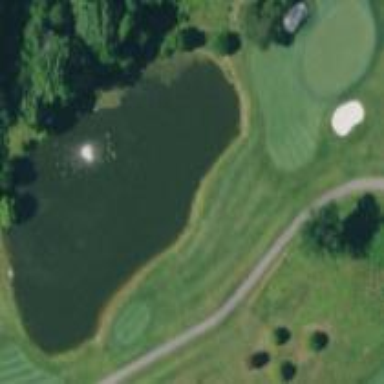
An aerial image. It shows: Water hazard on golf course. The hazard is natural water feature.